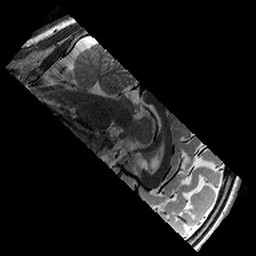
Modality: T2w
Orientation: sagittal
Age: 10
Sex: male
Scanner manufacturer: siemens
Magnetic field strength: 3 T
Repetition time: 9.23 s
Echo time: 0.067 s